Question: I have the graph below (<URL>. Starting in the middle, how can I write a cypher-query that limits the results to only include one from each 2-level node, e.g. returning only the red nodes?

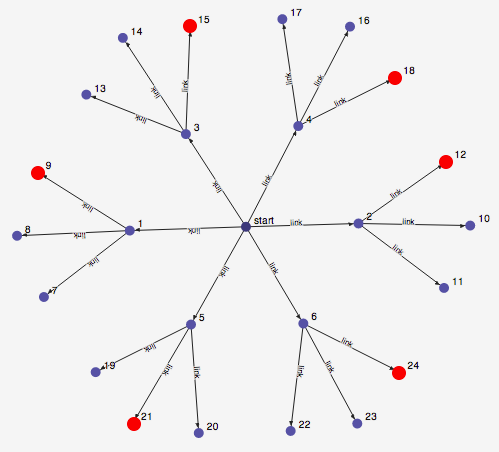
Answer: I'm assuming you want choose by random on the second level. In this case the following Cypher statement does the job:
'''
START n=node:node_auto_index("name:start")
MATCH (n)-[:link]->(first)
WITH first
MATCH first-[:link]->(second)
WITH first, collect(second) AS coll
RETURN first, coll[toInt(length(coll)*rand())]
'''
We use 'collect' to put 2nd degree nodes into a collection for each 'first' node. Using the array subscript operator we pick one of the elements by random. 'rand()' returns a value between 0 and <1, so we need to multiply with collection length.